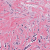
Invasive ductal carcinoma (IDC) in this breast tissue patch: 1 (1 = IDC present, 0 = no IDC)